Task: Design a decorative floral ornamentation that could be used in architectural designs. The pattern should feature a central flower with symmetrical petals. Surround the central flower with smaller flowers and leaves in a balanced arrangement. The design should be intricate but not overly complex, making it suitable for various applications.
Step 947:
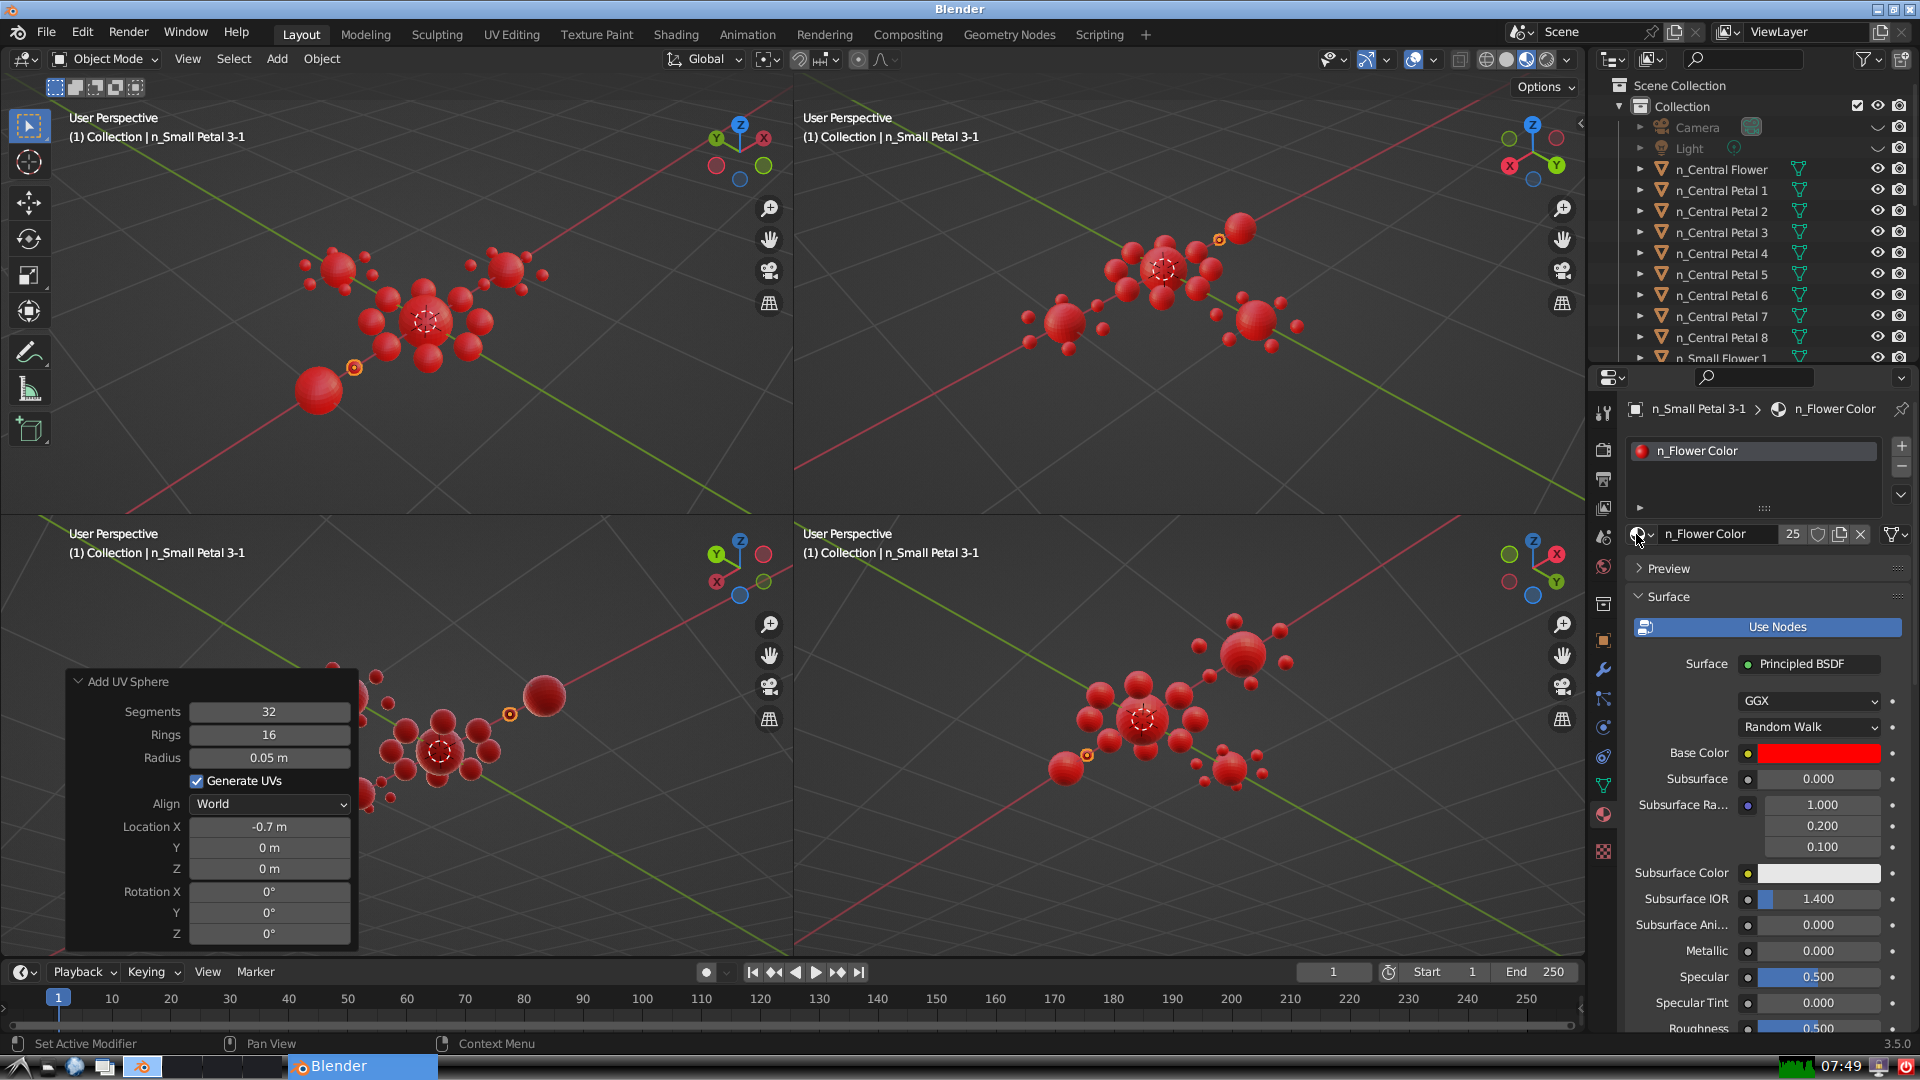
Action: {"mouse_move": [278, 58]}